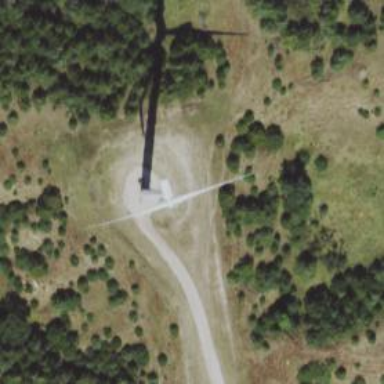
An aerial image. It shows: Wind generator using wind turbines of horizontal axis.